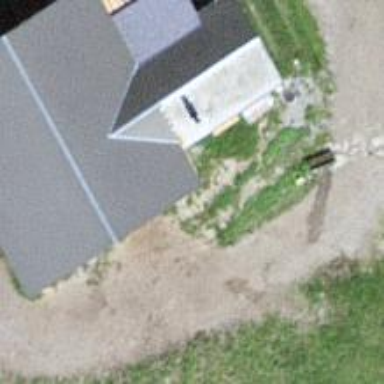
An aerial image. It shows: Farm auxiliary building.